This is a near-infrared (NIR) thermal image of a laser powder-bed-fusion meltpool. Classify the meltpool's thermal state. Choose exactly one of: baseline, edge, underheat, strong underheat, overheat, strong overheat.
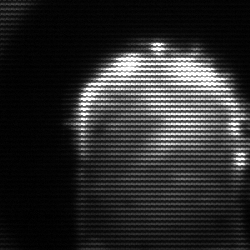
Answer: baseline